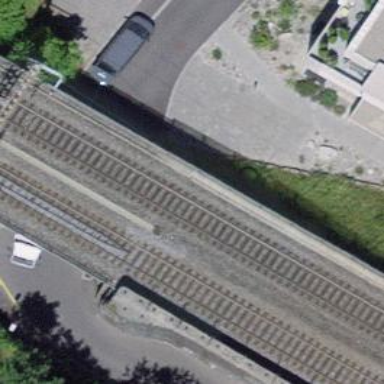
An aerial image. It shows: Railway bridge with electrified tracks and single contact line.